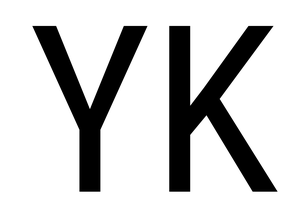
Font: Roboto_Condensed_Regular